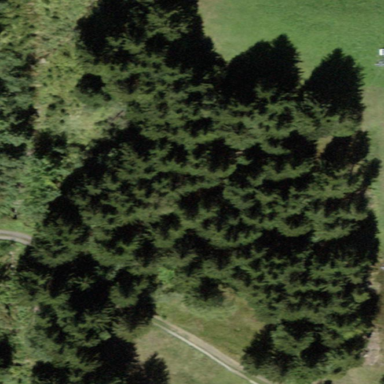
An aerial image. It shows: Forest area.